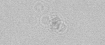
Label: camera_spot